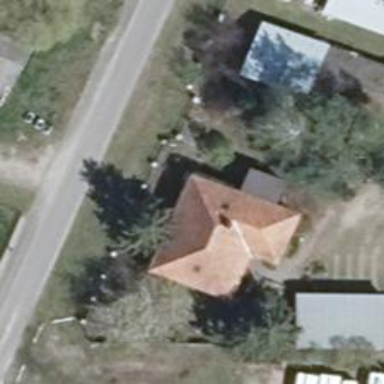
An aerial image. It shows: Building with hipped roof oriented along its structure.